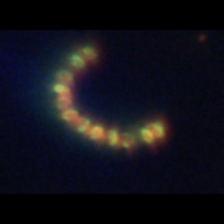
Taxon: Chaetoceros
Group: Diatoms